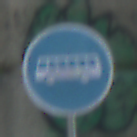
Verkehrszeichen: Busssonderstreifen
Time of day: Midday
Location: Outdoor (Urban)
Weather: Clear
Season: NotSpecified
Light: Natural